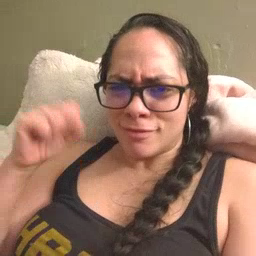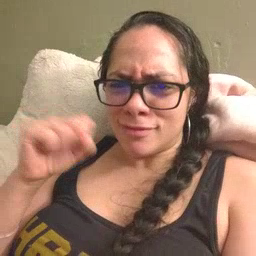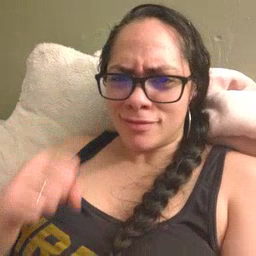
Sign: yes